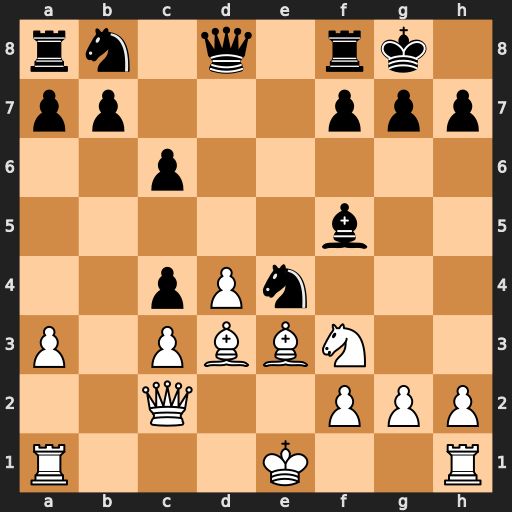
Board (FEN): rn1q1rk1/pp3ppp/2p5/5b2/2pPn3/P1PBBN2/2Q2PPP/R3K2R
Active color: w
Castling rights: KQ
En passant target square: -
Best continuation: Bxe4 Bxe4 Qxe4